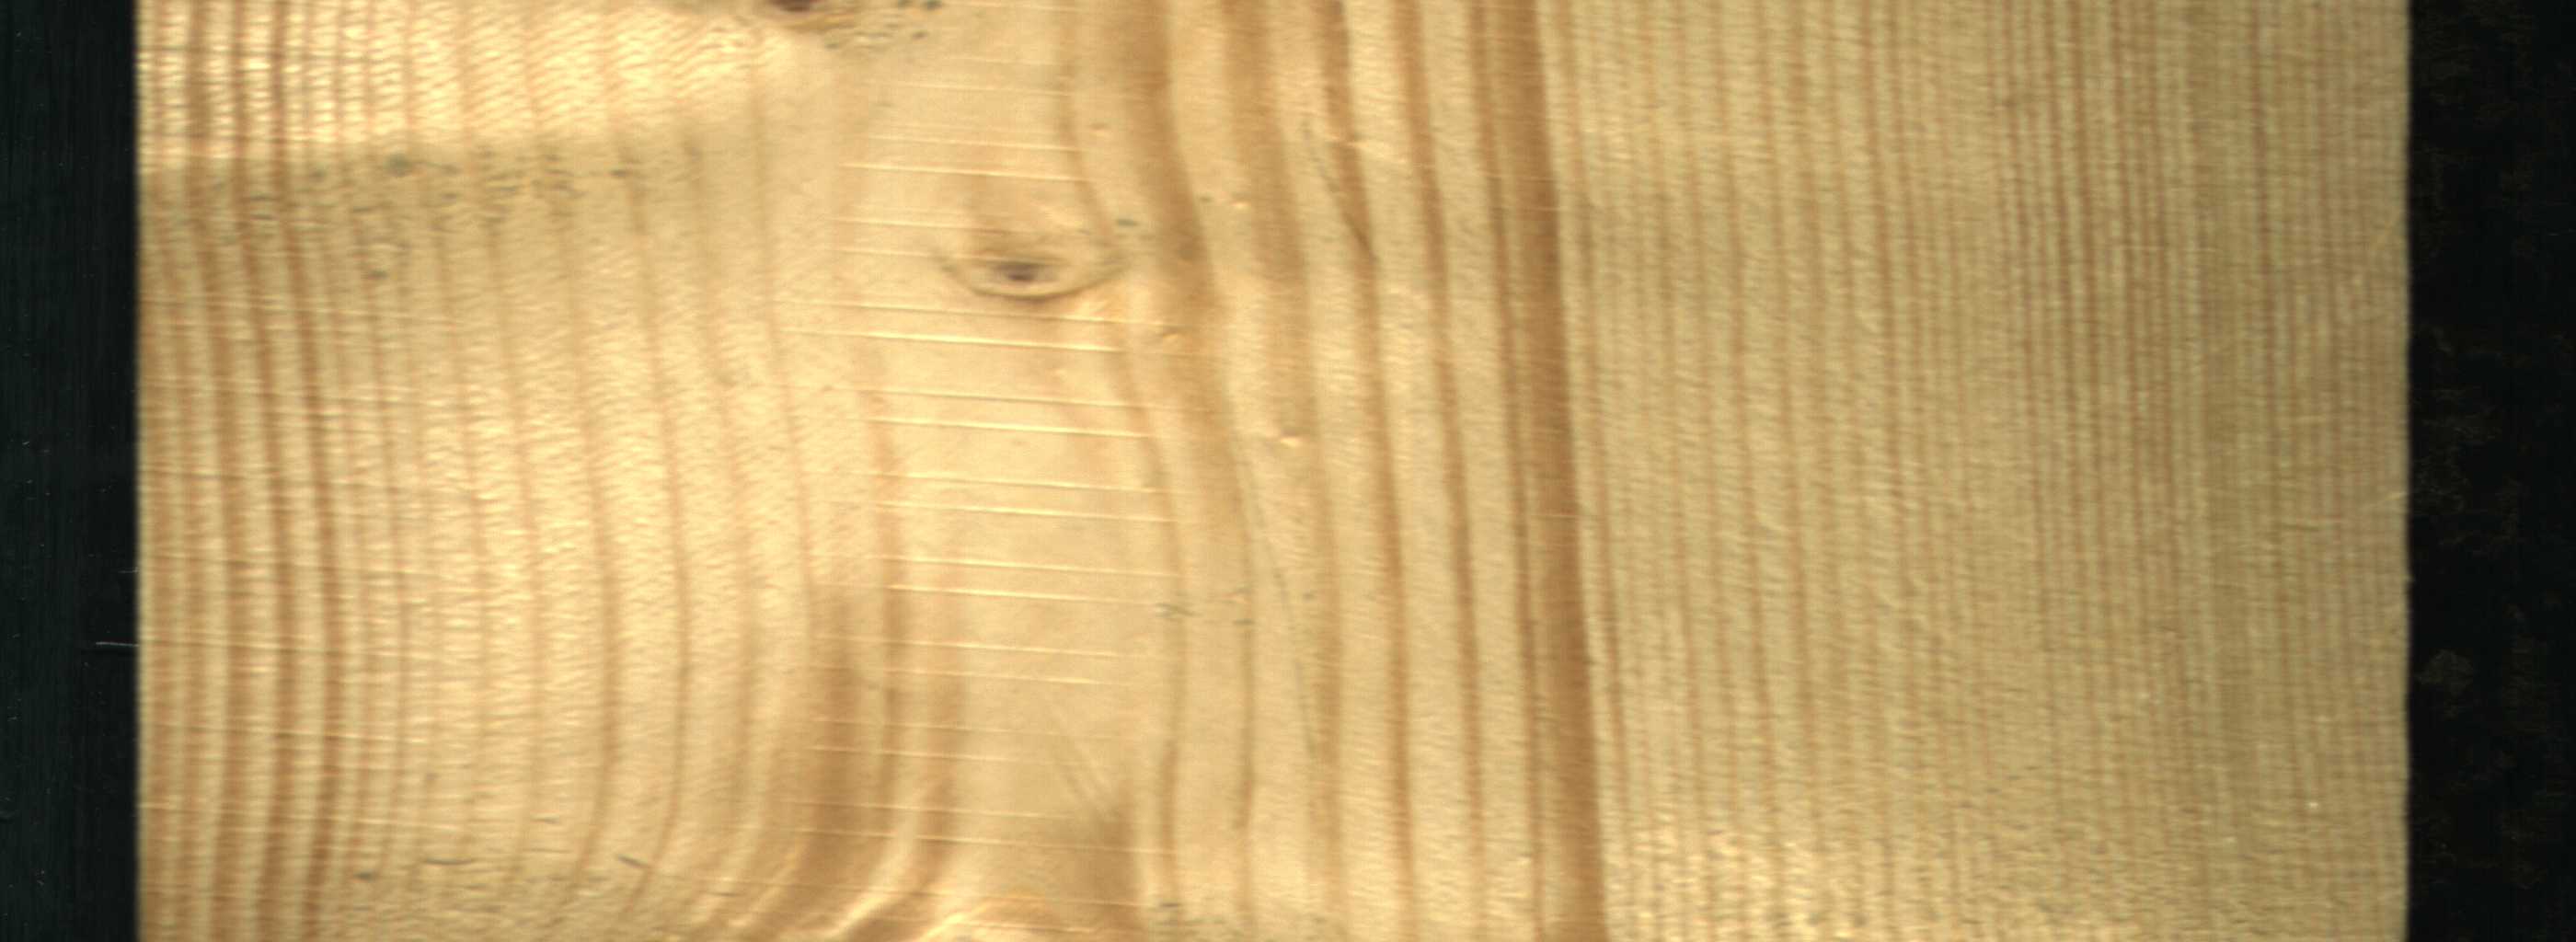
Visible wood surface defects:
Live_Knot
Live_Knot